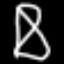
Label: hourglass